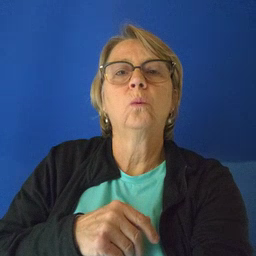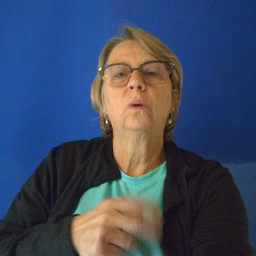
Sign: glasswindow